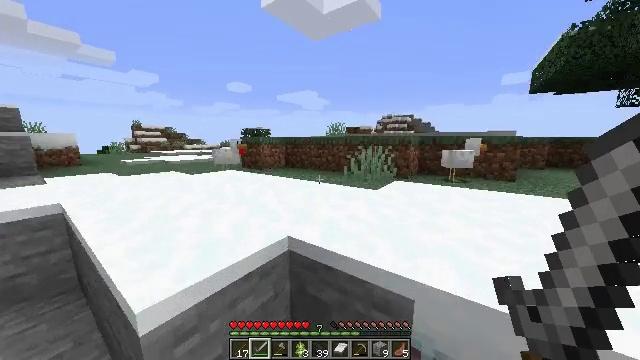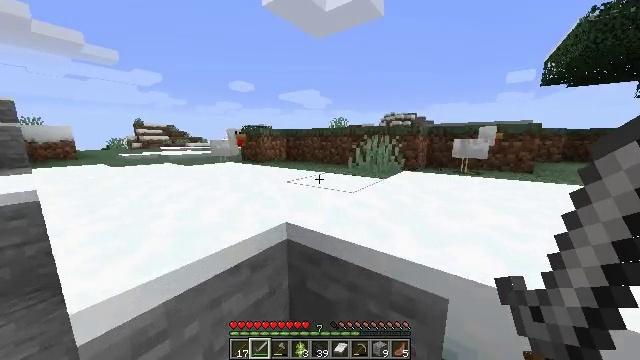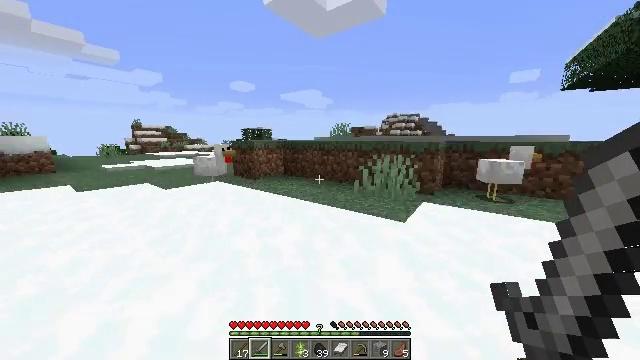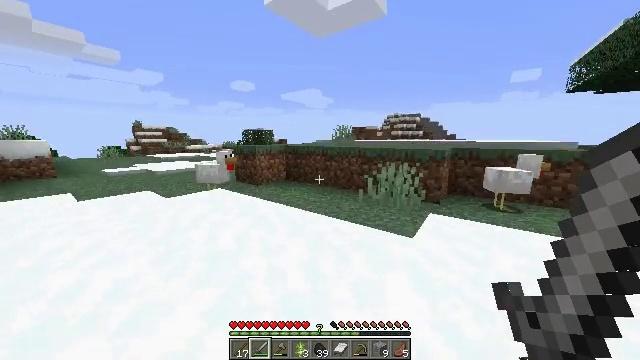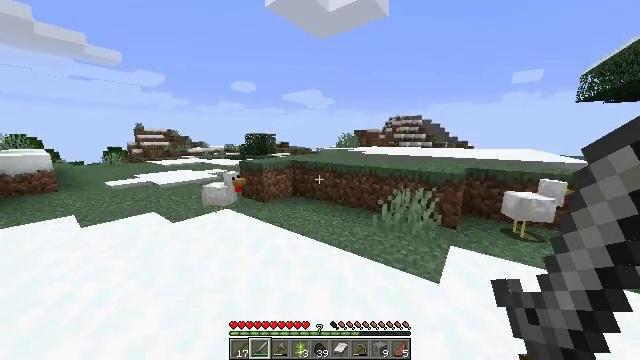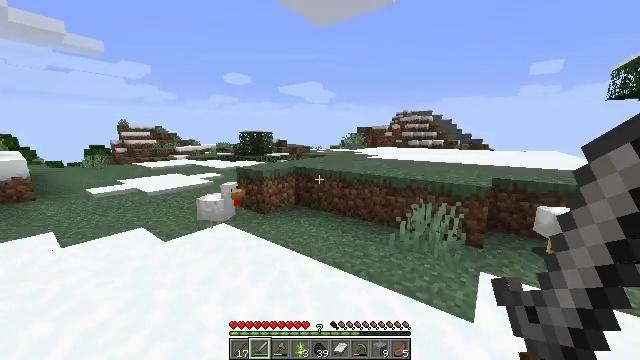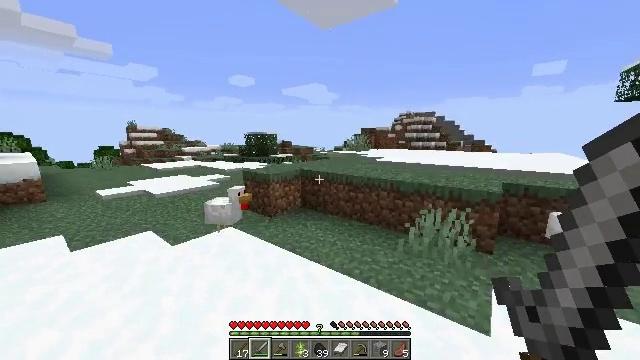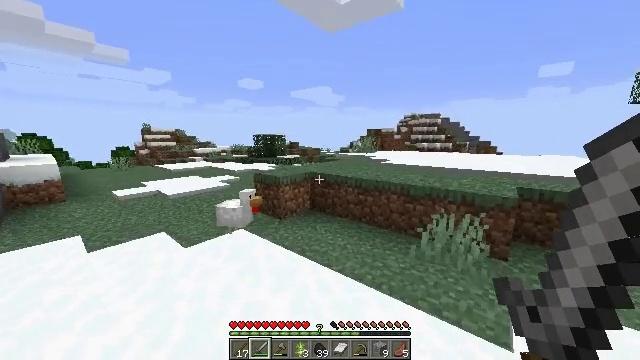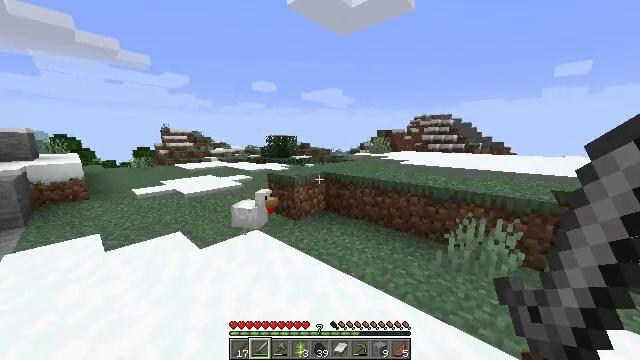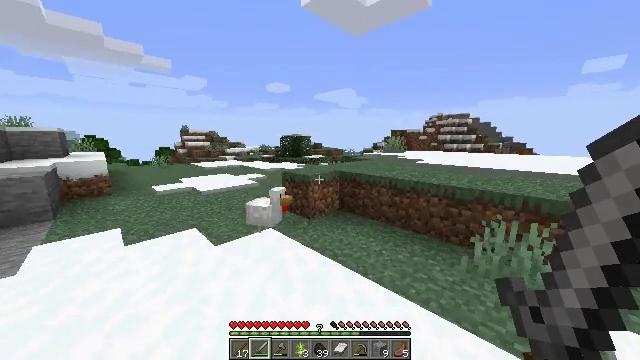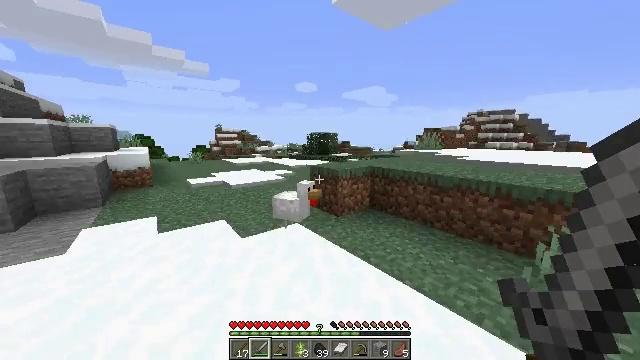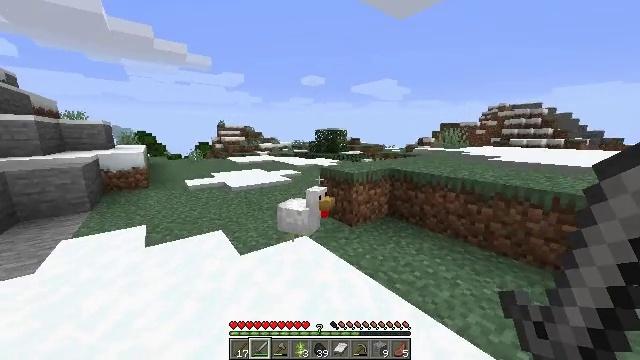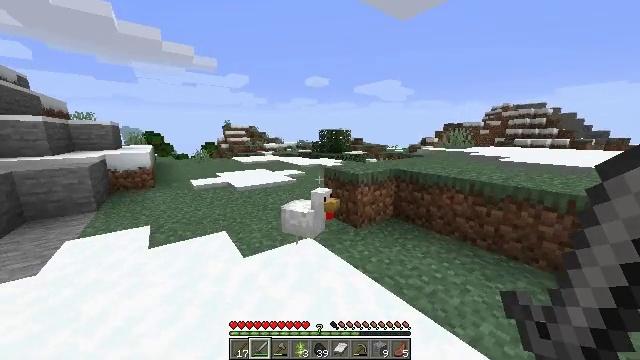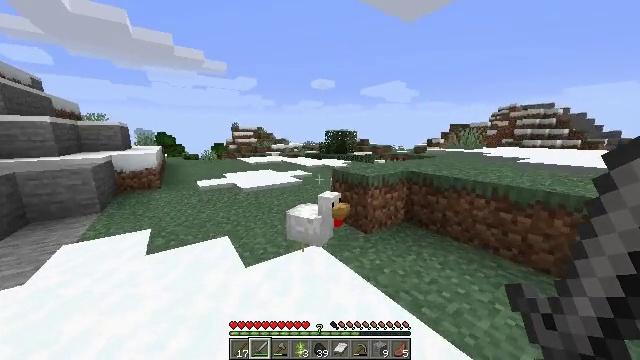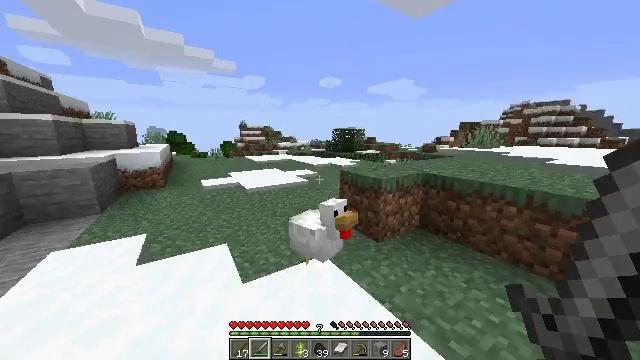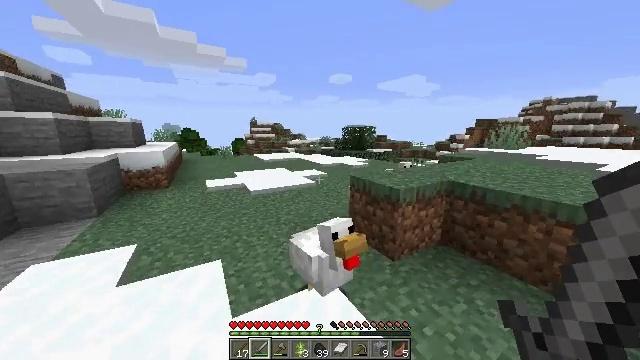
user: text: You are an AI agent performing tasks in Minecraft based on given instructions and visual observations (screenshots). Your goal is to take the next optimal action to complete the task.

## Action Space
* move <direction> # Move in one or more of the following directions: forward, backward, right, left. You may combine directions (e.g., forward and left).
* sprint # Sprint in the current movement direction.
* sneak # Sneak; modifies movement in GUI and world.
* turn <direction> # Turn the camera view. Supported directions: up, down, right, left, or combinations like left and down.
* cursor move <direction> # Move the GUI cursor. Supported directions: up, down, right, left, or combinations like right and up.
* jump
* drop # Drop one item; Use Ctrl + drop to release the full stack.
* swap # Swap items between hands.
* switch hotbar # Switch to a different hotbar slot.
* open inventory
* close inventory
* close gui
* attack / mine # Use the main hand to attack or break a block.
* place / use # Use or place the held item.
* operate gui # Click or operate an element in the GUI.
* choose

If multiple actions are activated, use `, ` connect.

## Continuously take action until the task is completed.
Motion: motion action
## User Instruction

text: Mine oak leaves.
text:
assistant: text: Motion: move forward, sprint
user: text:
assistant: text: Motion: move forward, sprint, jump
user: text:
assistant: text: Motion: move forward, sprint, jump
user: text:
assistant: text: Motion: move forward, sprint, jump
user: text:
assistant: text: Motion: move forward, sprint, jump
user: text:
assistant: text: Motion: move forward, sprint, jump
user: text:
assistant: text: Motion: move forward, sprint, turn left, jump
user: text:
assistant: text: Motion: move forward, sprint, turn left, jump
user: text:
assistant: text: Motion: move forward, sprint, turn left, jump
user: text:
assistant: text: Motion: move forward, sprint, turn left
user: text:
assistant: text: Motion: move forward, sprint, turn left
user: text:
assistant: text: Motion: move forward, sprint
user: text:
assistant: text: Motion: move forward, sprint, turn left
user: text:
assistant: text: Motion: move forward, sprint, turn left
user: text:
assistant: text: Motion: move forward, sprint, turn left
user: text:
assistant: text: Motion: move forward, sprint, turn left
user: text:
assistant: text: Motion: move forward, sprint, turn left
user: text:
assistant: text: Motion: move forward, sprint, turn left
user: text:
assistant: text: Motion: move forward, sprint, turn left
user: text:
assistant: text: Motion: move forward, sprint, turn left
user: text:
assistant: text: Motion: move forward, sprint, turn left
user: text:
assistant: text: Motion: move forward, sprint
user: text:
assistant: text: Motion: move forward, sprint
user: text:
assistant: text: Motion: move forward, sprint
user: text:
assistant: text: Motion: move forward, sprint
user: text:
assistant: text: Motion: move forward, sprint
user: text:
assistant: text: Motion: move forward, sprint
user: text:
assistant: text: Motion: move forward, sprint
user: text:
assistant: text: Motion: move forward, sprint
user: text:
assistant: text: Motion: move forward, sprint